Question: I'm using dojo for a project, and i have some pages where i use dijit/layout/AccordionContainer, this accordions have 3 child containers or more , usually those containers are changing their height dynamically depending by the avalible height on the current page. I have to say that the accordion was generated using declarative example from the dojo docs.
But sometimes i need only one Accordion container to be bigger than the rest.

For example: i need the last container( named: this too) to be bigger that the others two...
My implementation is simple, i used the docs example:
'''
<div class="hook" style="width: 300px;">
<div class="hook" data-dojo-type="dijit/layout/AccordionContainer">
<div data-dojo-type="dijit/layout/ContentPane" title="Heeh, this is a content pane">
Hi!
</div>
<div data-dojo-type="dijit/layout/ContentPane" title="This is as well" selected="true">
Hi how are you?
</div>
<div data-dojo-type="dijit/layout/ContentPane" title="This too">
Hi how are you? .....Great, thx
</div>
</div>
'''
Then using the class hook i just add the page available height, and dojo makes all the containers equal.
Tnx!
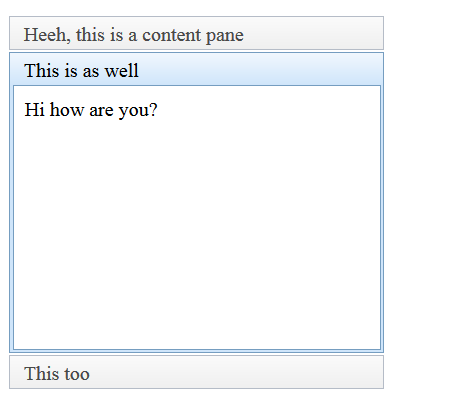
Answer: You should be able to just specifically target the child div's and give them separate properties like this:
'''
hook > div:nth-child(3){
height: 300px !important;
}
'''
div:nth-child(3) will target the last container.
!important clause will make sure to overwrite the inherited property from dojo.